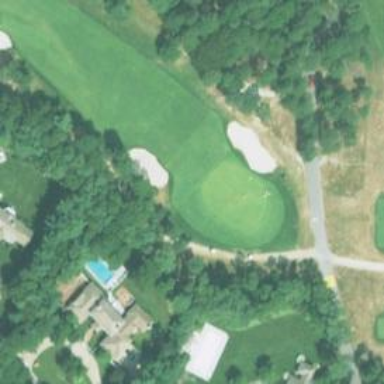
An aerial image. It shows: View of golf hole.